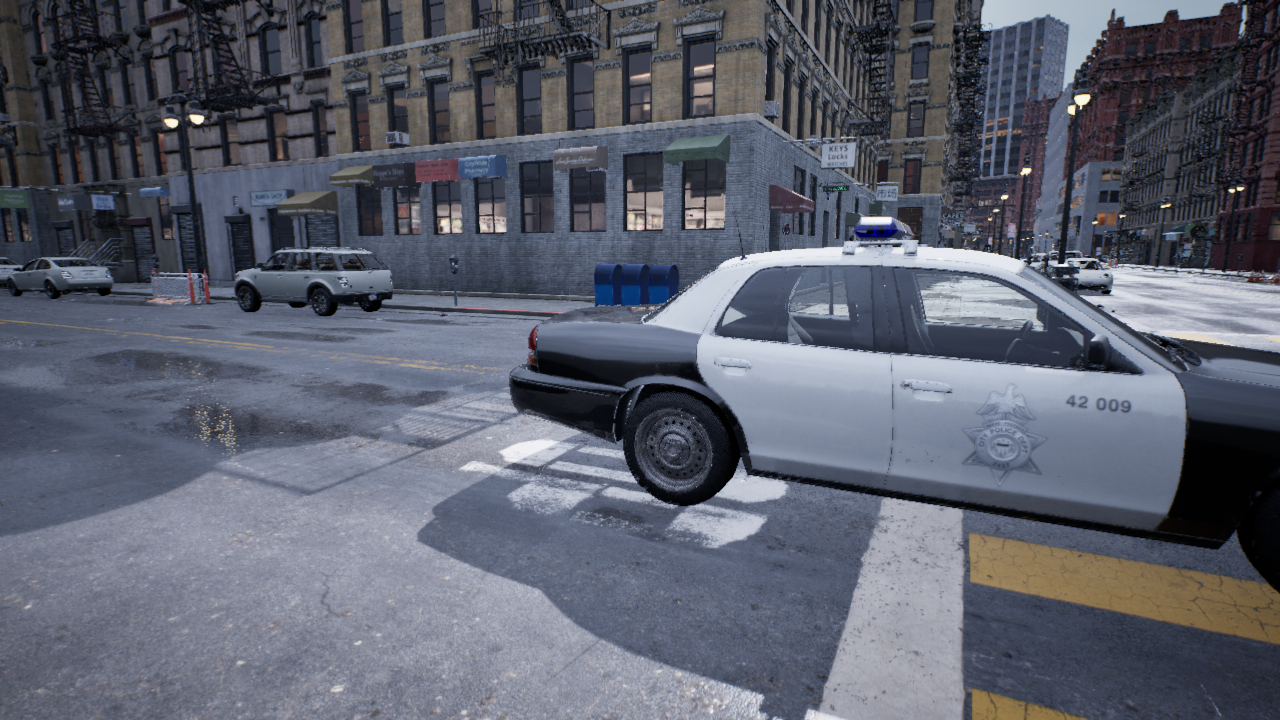
Venue: residential
Lighting: overcast
Vehicle rig: sedan